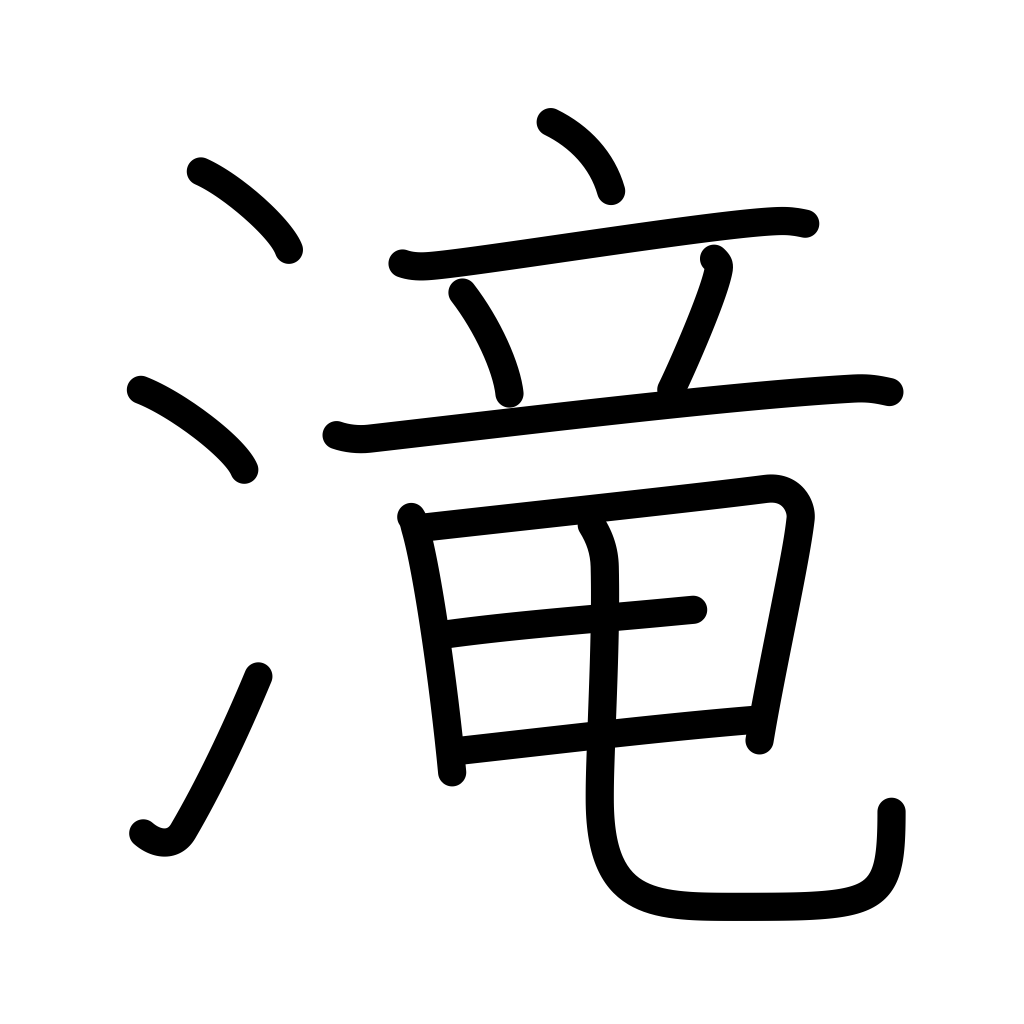
Meaning: waterfall, rapids, cascade